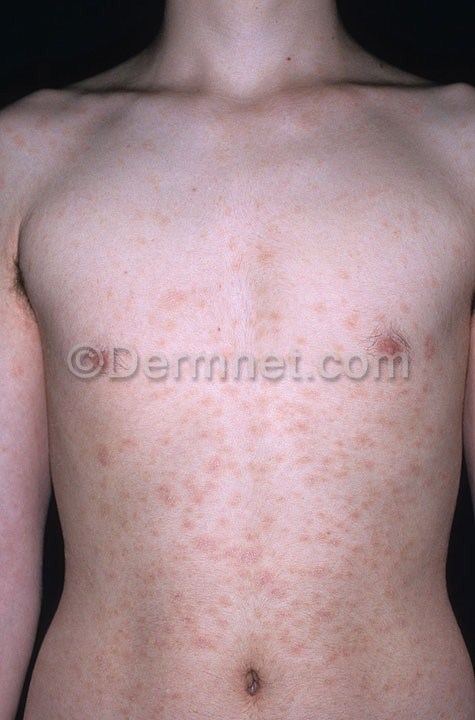
Disease: Psoriasis pictures Lichen Planus and related diseases